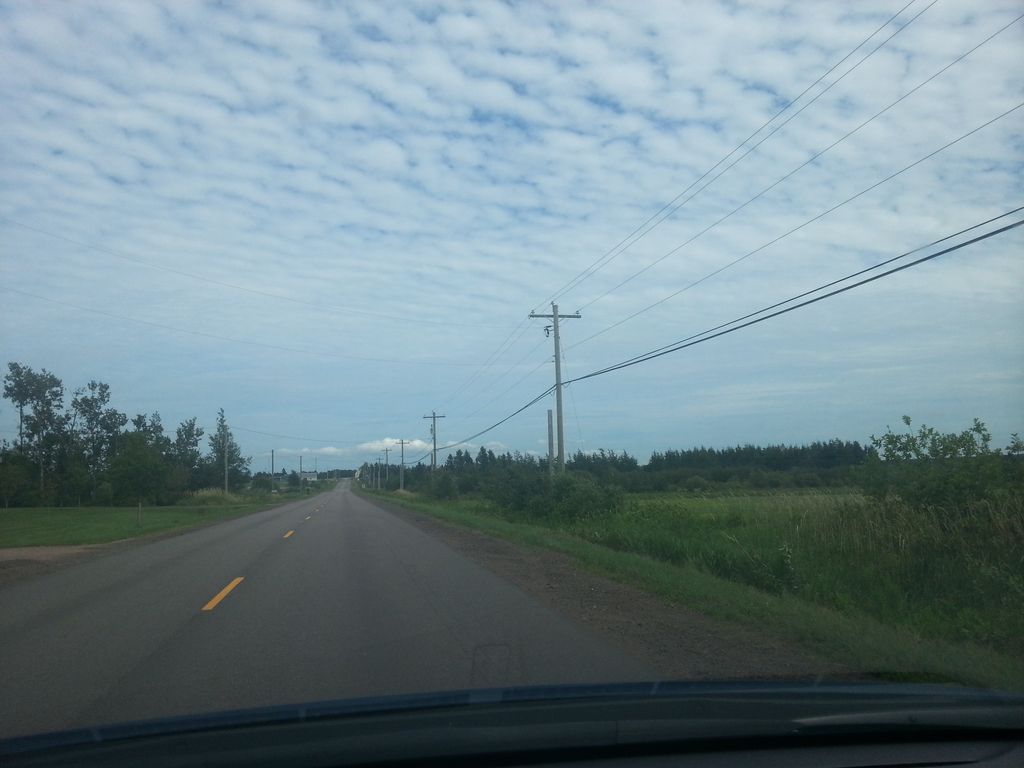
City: charlottetown